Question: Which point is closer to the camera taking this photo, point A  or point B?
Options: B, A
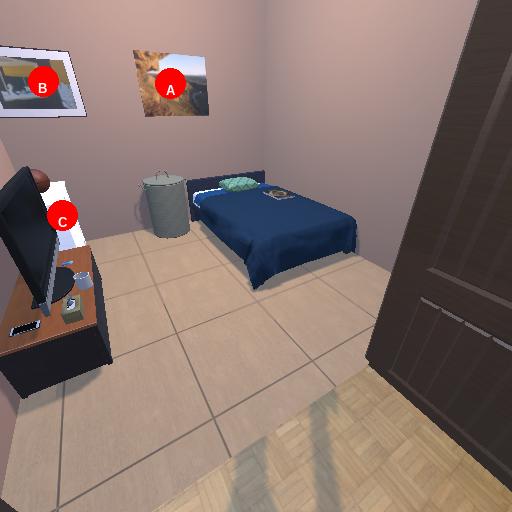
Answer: B